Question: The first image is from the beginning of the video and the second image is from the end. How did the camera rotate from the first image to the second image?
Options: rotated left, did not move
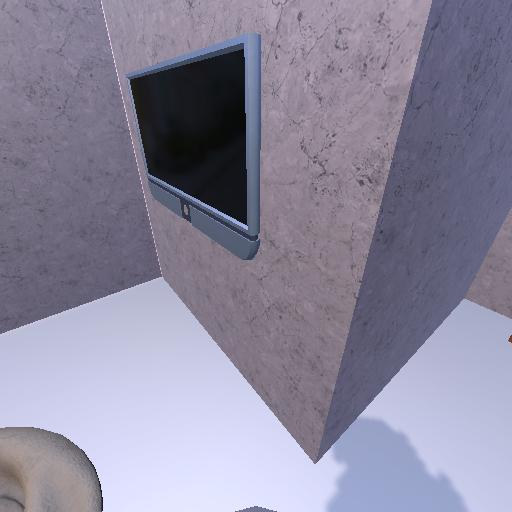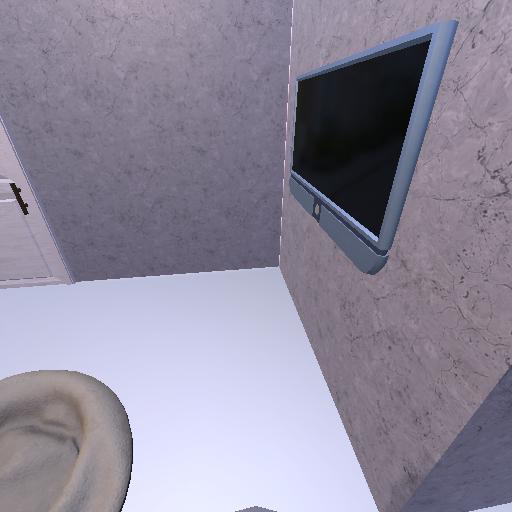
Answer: rotated left